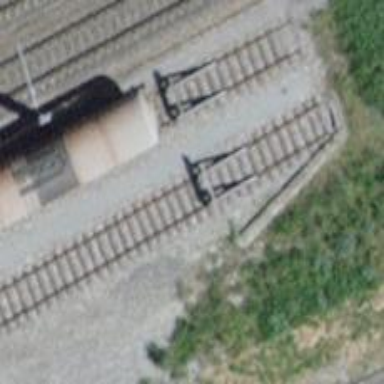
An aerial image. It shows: Railway buffer stop.